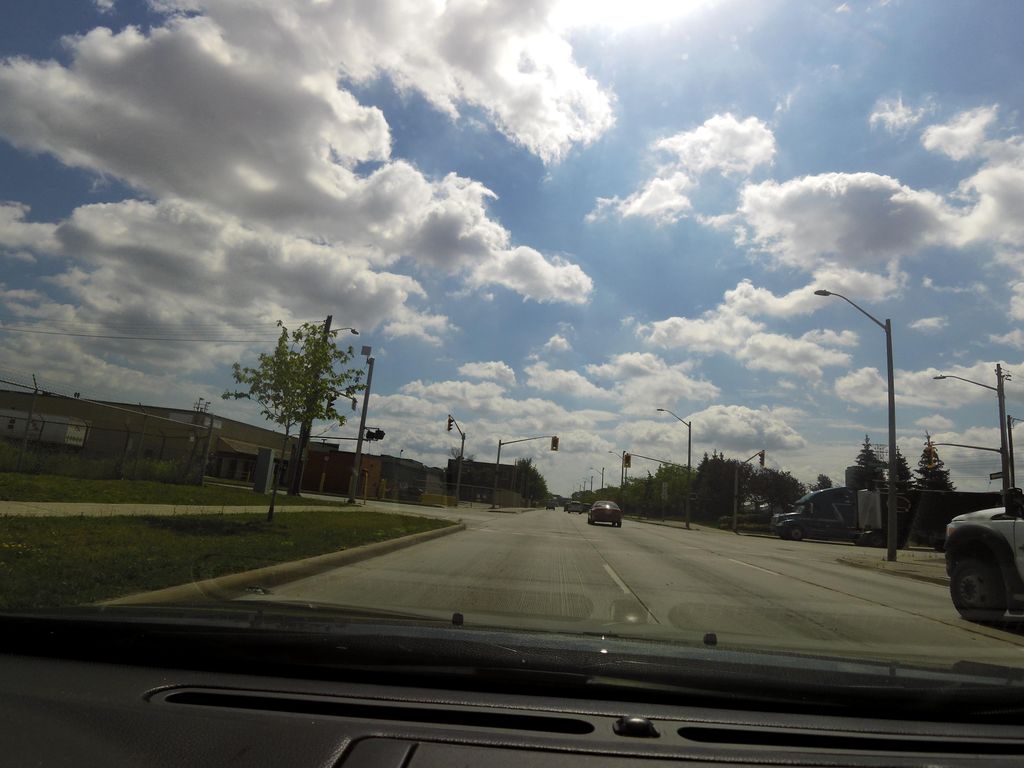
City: hamilton